Field crop: maize
Growth stage: 2
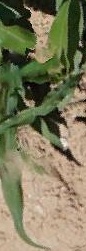
Species: maize